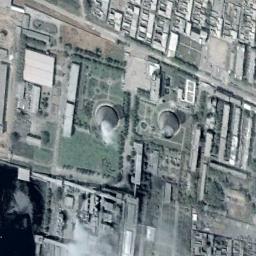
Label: thermal_power_station